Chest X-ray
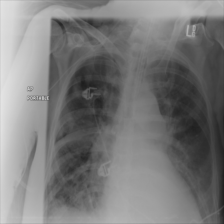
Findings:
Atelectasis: positive
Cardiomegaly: negative
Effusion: positive
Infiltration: negative
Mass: positive
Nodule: negative
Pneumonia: negative
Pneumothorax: negative
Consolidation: negative
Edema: negative
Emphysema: negative
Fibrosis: negative
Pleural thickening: negative
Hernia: negative